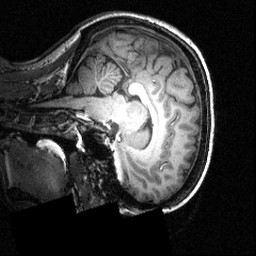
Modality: T1w
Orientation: sagittal
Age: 21
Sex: female
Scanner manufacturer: siemens
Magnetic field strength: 3.951 T
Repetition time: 1.5 s
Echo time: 0.00335 s